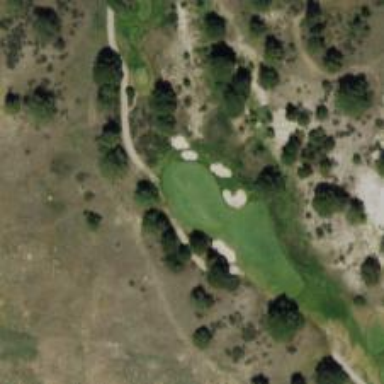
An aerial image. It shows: Golf hole.